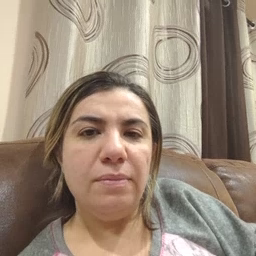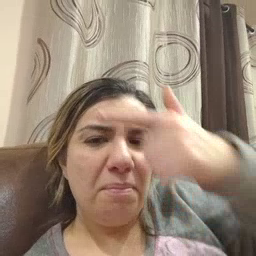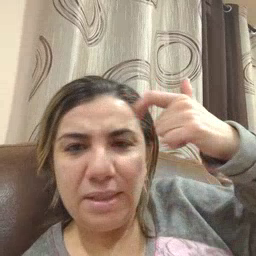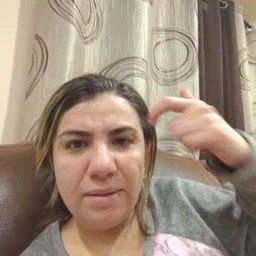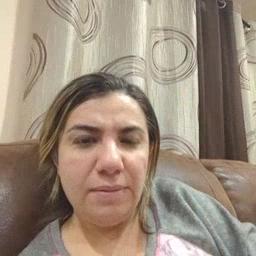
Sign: because